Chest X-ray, PA view. Patient: 48 years old, sex M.
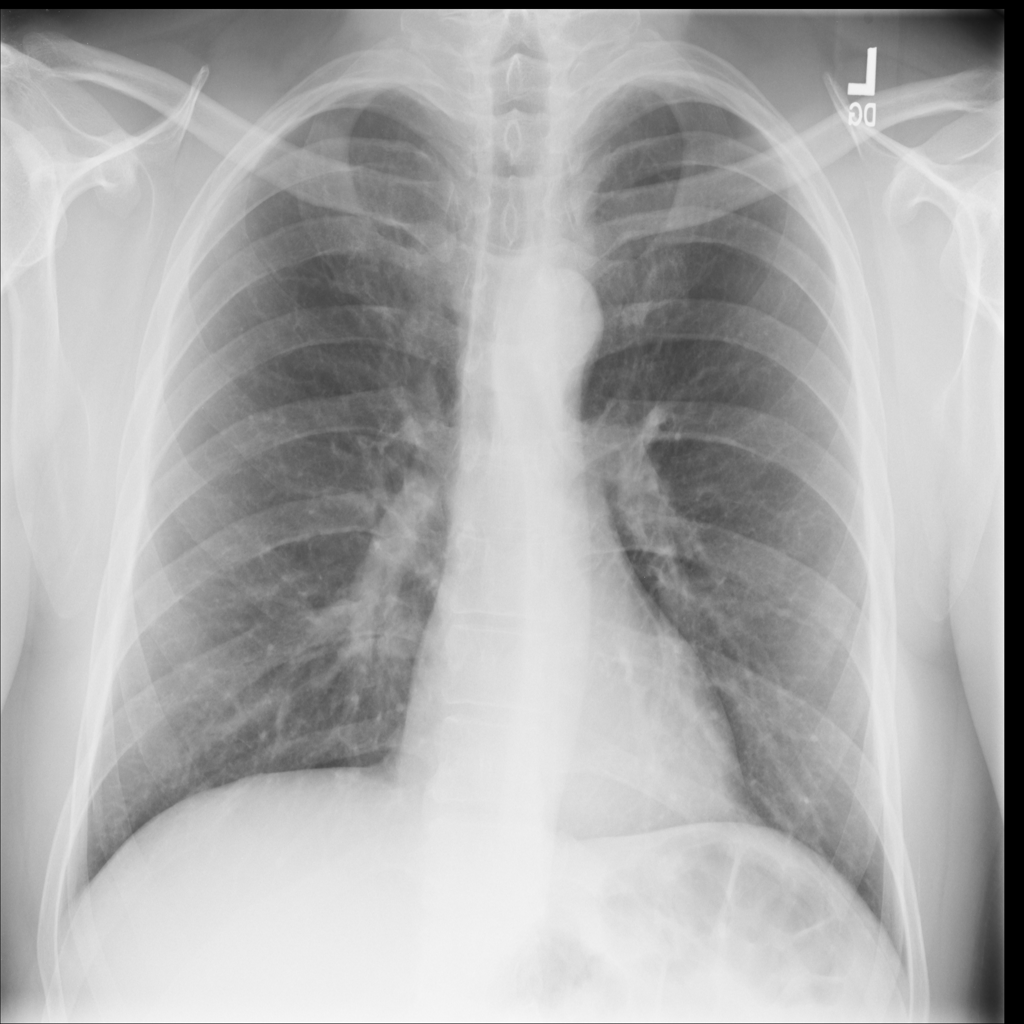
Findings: No Finding